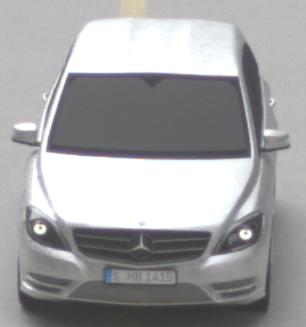
Make: Mercedes-Benz
Model: B 180 BlueEFFICIENCY
Detailed model: B-Class (246)
Model produced from: 2011/11
Model produced until: 2012/10
Doors: 5
Color: white
Road condition: dry road
Daytime: midday
Contrast: low contrast